Field crop: maize
Growth stage: 2
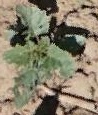
Species: datura